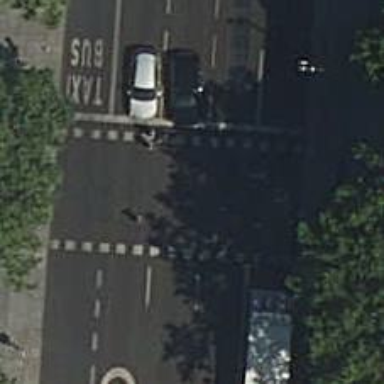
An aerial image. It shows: Zebra crossing with traffic signals.